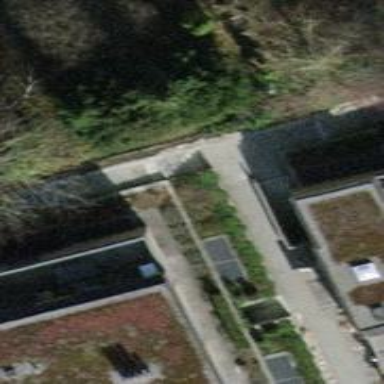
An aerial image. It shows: Steps made of paving stones.